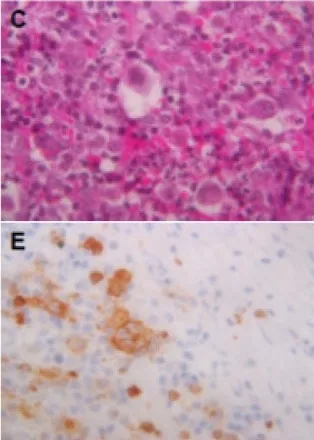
Microscopic examination at diagnosis. At high magnification the nodule shows (C) many typical lacunar variant of Hodgkin's cells.
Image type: pathology (pas)